Question: Here is the task-related part of the VS2010 project (Windows Phone) structure:

The code is being executed from DummyMediaLibProvider.cs:
'''
public class DummyMediaLibProvider: IMediaLibProvider
{
...
StreamResourceInfo albumArtPlaceholder =
Application.GetResourceStream(
new Uri("../Images/artwork.placeholder.png", UriKind.Relative));
'''
'artwork.placeholder.png' is set to .
Still, whenever I run the code, 'Application.GetResourceStream' returns null.
What may be the reason for the resource not being read to memory?
I have attempted to delete obj directory of the project, did Clean and Rebuild, but so far nothing helped.
Update:
If I apply Build Action: Resource to artwork.placeholder.png, I can get the resource stream ok though.
P.S. This is not the duplicate of <URL> related problem.
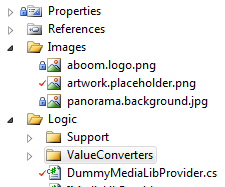
Answer: The path supplied 'Application.GetResourceStream' isn't relative to the position of the class, but relative to the application package.
'''
StreamResourceInfo albumArtPlaceholder =
Application.GetResourceStream(
new Uri("Images/artwork.placeholder.png", UriKind.Relative));
'''
Would be the correct path. You can also try with a full pack URI. (<URL>
And finally, 'Resource' would be the correct 'Build Action' for this.